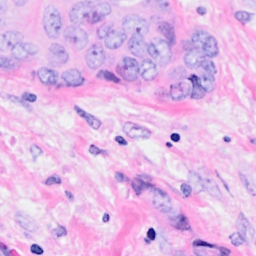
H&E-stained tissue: Breast